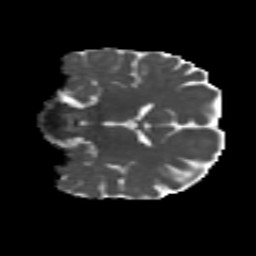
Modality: MD
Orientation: coronal
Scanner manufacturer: siemens
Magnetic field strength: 3 T
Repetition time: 4.16 s
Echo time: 0.0806 s